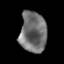
Tissue: prostate
Cell type: T cells
Senescence score: 0.2984
Nuclear area (px): 1060
Mean DAPI intensity: 112.181